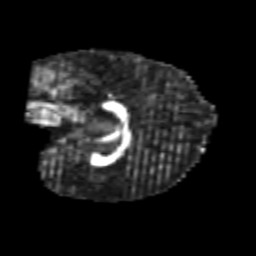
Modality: FA
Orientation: sagittal
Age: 5
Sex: male
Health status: healthy